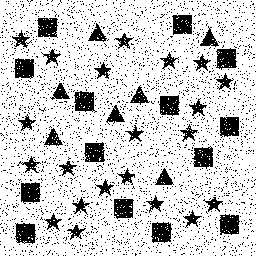
Squares: 14
Triangles: 7
Stars: 21
Total shapes: 42